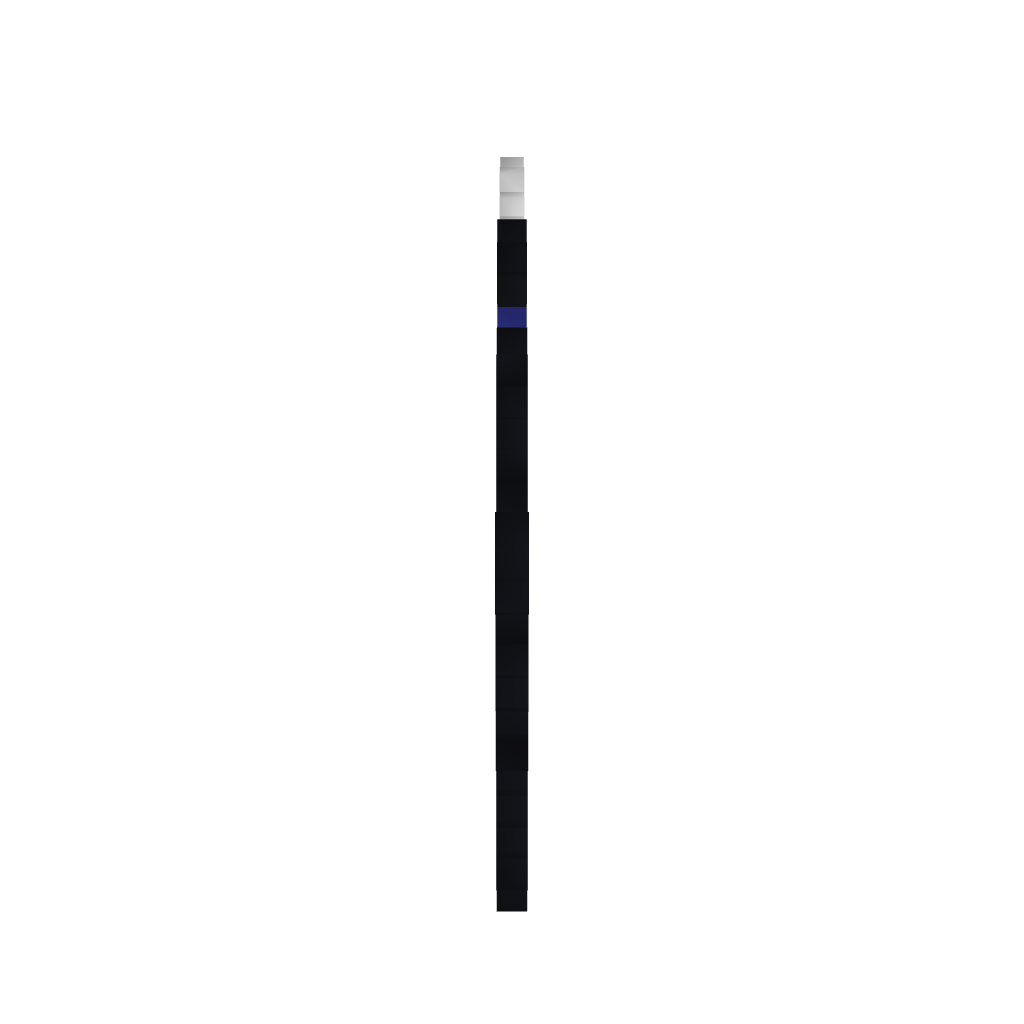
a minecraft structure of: Dr Wily